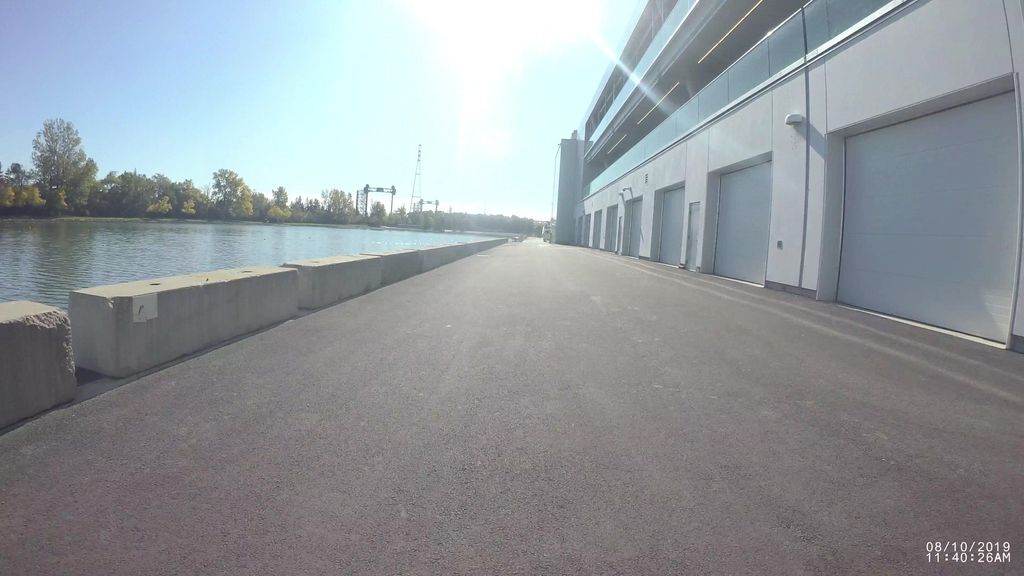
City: montreal